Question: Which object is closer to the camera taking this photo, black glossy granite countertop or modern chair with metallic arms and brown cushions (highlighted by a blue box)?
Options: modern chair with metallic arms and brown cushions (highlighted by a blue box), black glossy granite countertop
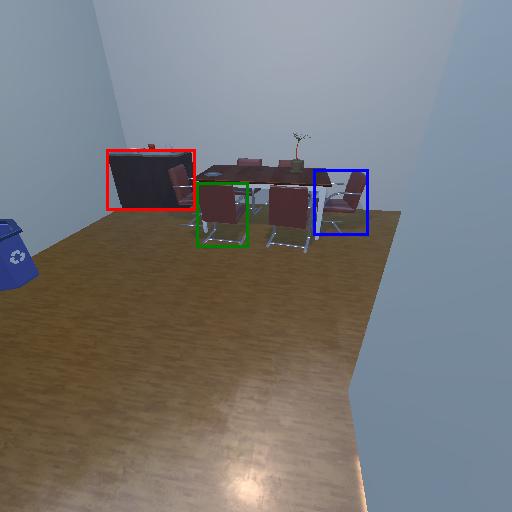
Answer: modern chair with metallic arms and brown cushions (highlighted by a blue box)